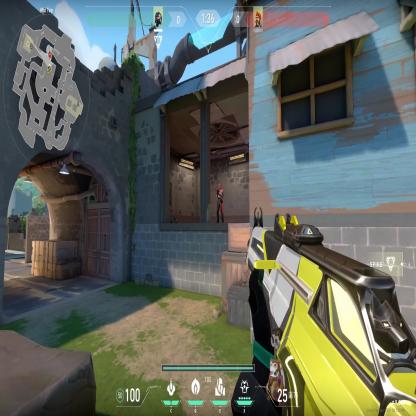
Label: enemy